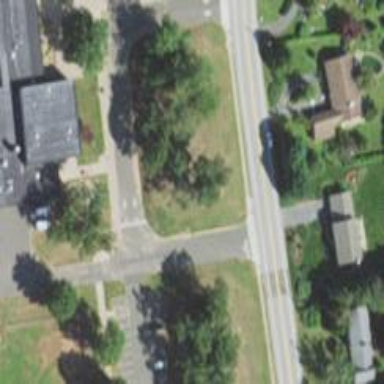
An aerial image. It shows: Stop road.